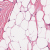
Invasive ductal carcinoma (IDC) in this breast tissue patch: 0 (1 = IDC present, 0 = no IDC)